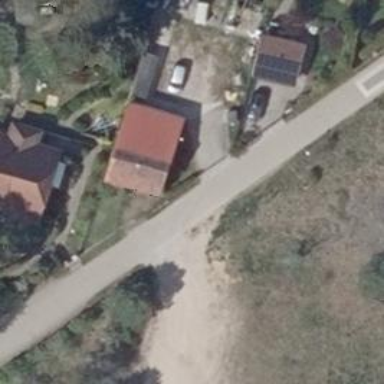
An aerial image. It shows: Residential road with no sidewalk.